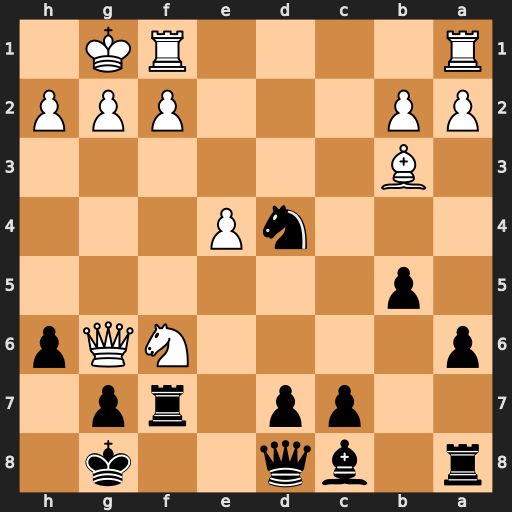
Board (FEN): r1bq2k1/2pp1rp1/p4NQp/1p6/3nP3/1B6/PP3PPP/R4RK1
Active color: b
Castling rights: -
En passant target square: -
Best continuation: Qxf6 Bxf7+ Qxf7 Qxf7+ Kxf7